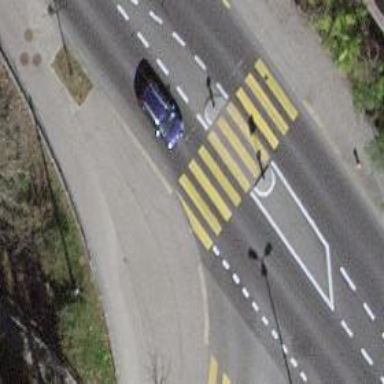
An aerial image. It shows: Uncontrolled road crossing with markings.